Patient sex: M
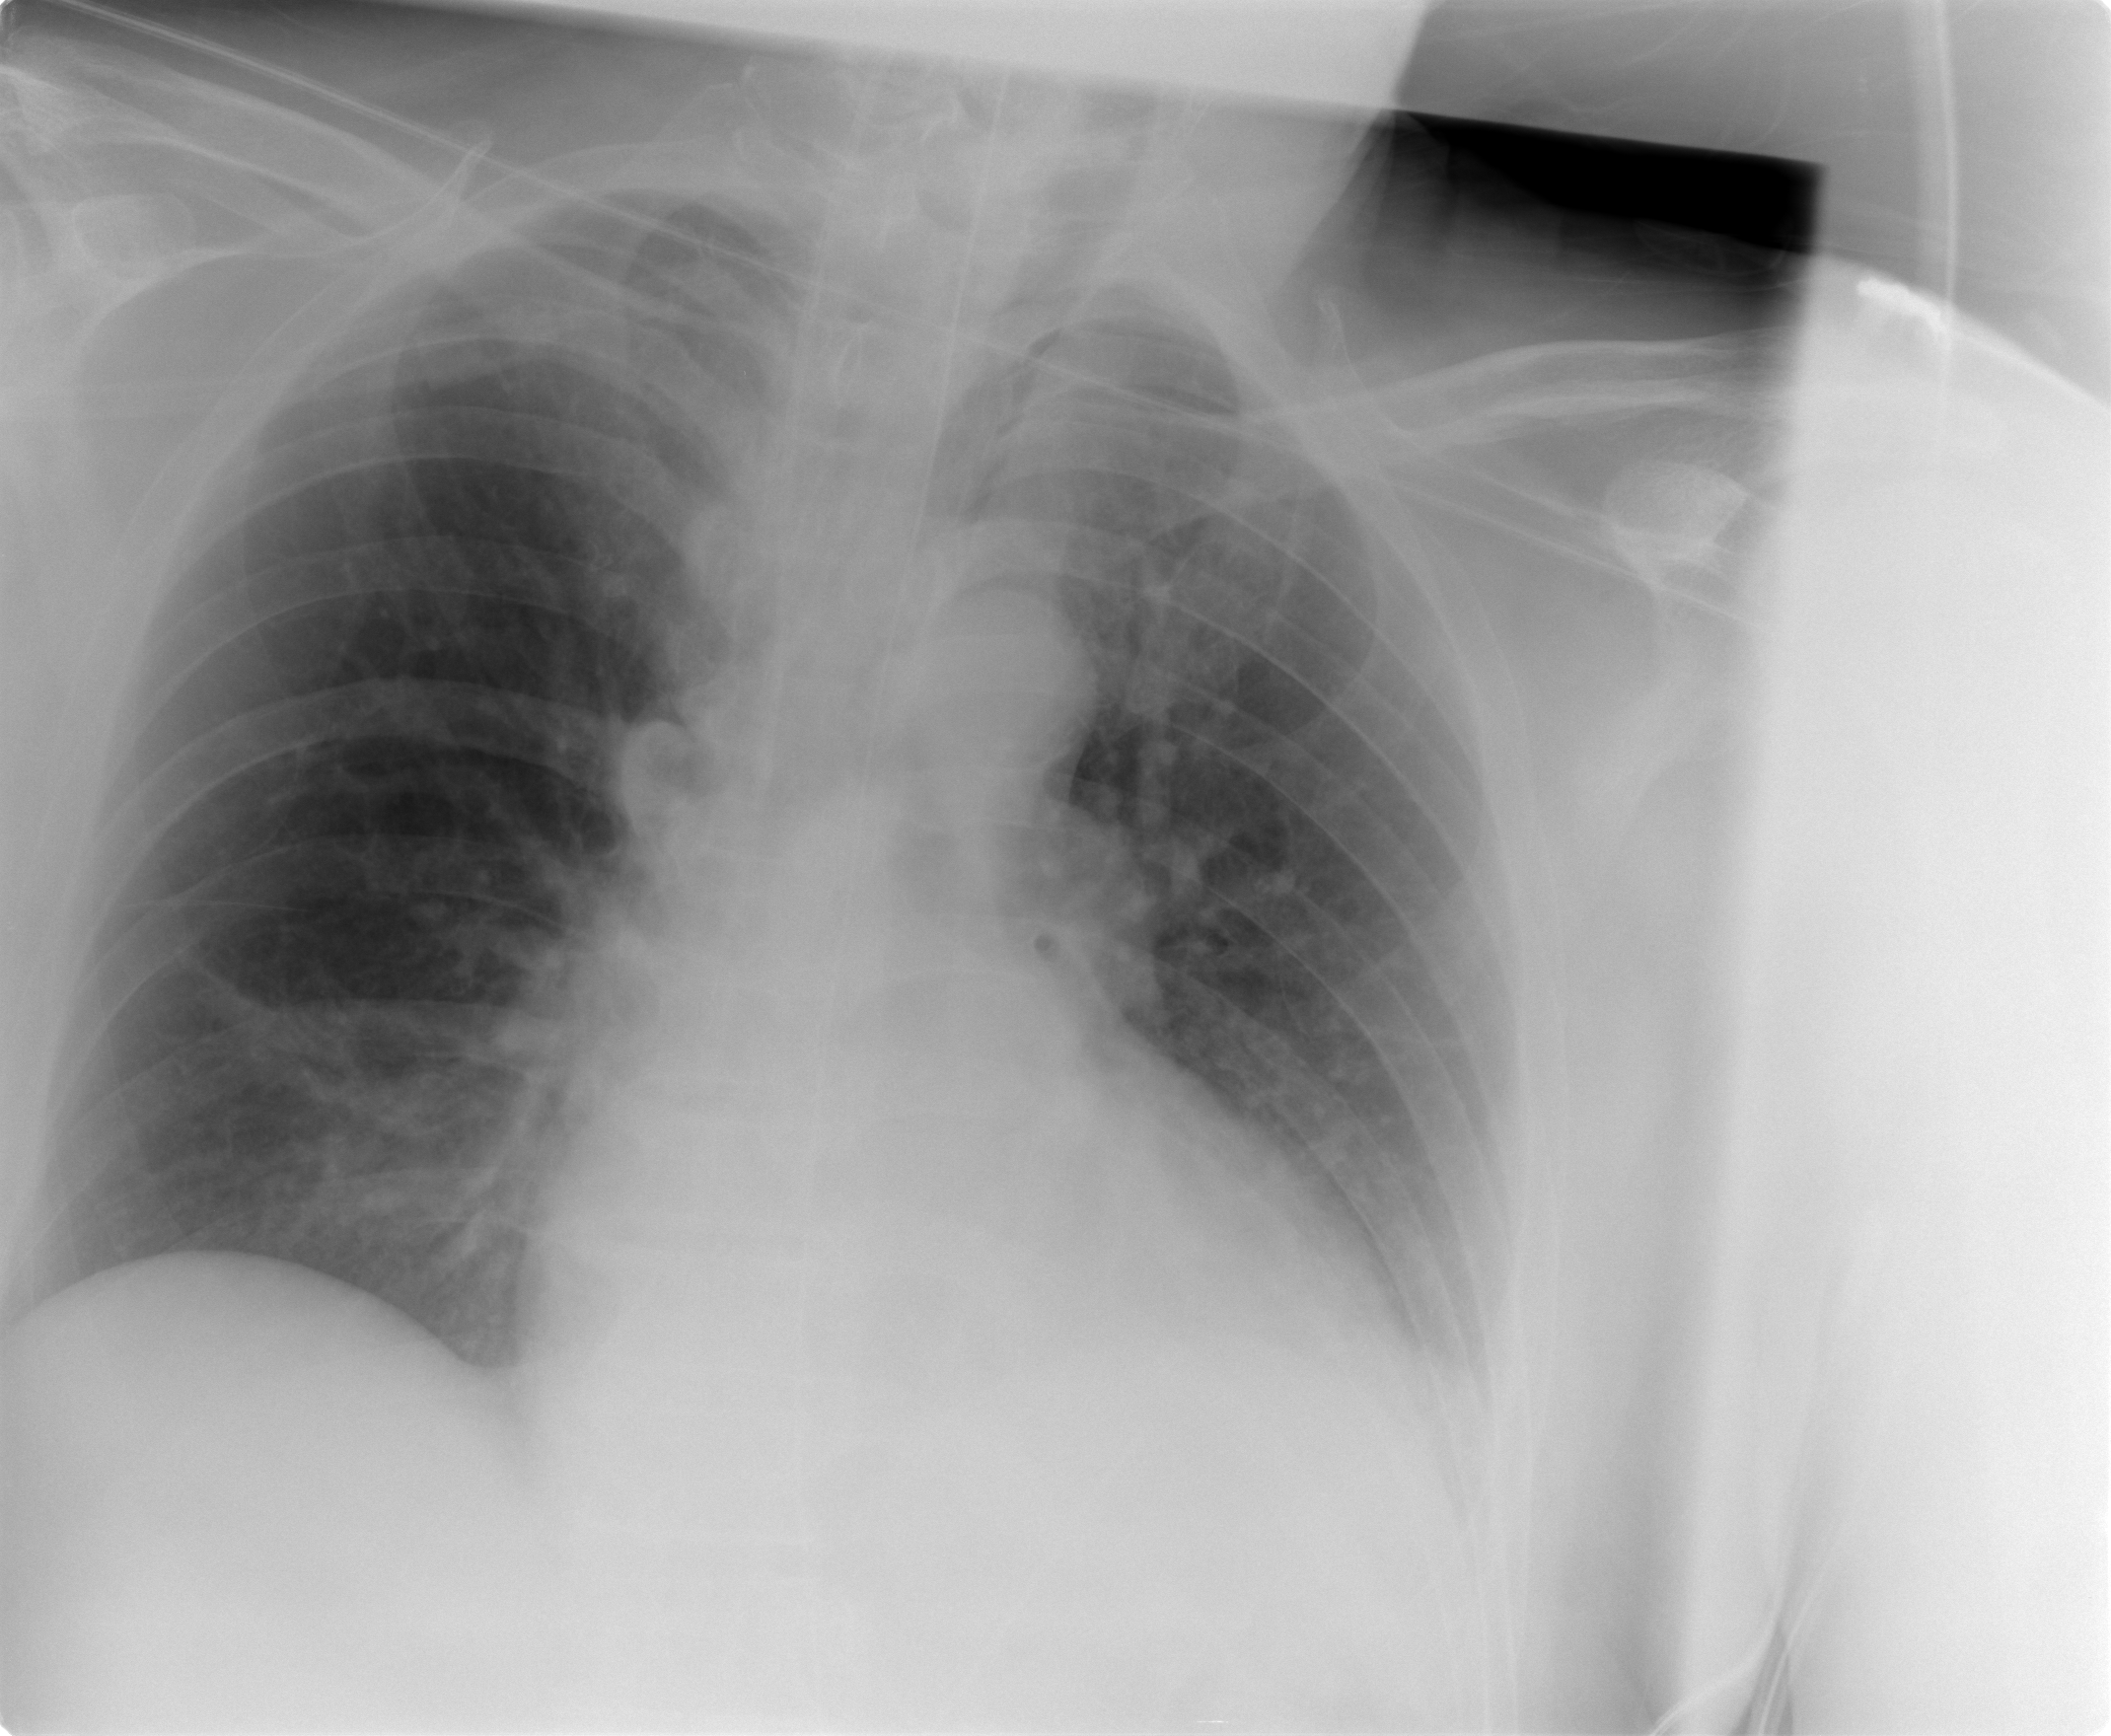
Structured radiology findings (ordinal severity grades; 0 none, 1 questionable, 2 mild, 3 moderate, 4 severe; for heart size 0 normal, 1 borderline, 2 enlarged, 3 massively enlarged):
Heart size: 2
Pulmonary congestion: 0
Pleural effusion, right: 0
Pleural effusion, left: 2
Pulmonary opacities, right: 0
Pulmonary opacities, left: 0
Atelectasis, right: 0
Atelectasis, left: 0